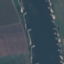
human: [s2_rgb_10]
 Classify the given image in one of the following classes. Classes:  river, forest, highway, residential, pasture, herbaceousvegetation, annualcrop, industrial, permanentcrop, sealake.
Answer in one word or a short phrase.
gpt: River